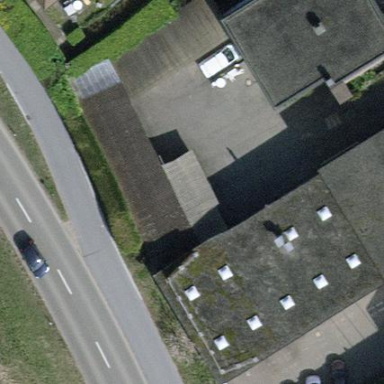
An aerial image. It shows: View of roof of building.